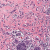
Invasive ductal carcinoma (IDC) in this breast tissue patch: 1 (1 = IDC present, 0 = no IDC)